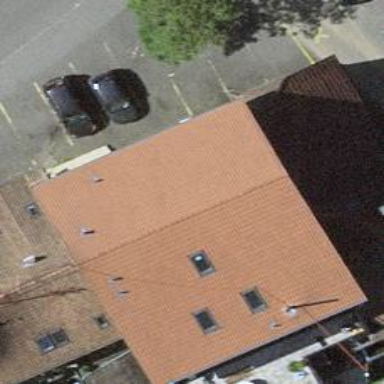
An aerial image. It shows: Restaurant.